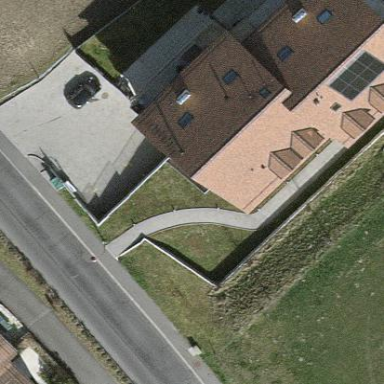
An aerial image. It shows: Residential building.